Question: What we call this component in the red circle ??
and how can I make dialog that have it on like this.
actually I don't know what its called so I don't know keyword
to search about that. I'm sorry if it feel like weird question.
I know how to create simple dialog in android anyway

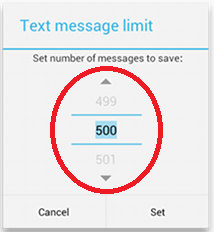
Answer: Imagine you want to have a 'NumberPicker' that displays degree values from 0C to 20C.
You have to set a String array to populate your NumberPicker.
First, initialize your String [] with your values, like this:
'''
String [] degreesValues = new String [20];
for(int i= 0;i<20;i++){
degreesValues[i] = String.valueOf(i)+ (char) 0x00B0;
}
'''
Then, just apply that array on your 'NumberPicker', like this:
'''
NumberPicker picker = (NumberPicker) findViewById(R.id.numberPicker);
picker.setMinValue(0);
picker.setMaxValue(19);
picker.setDisplayedValues(degreesValues);
'''